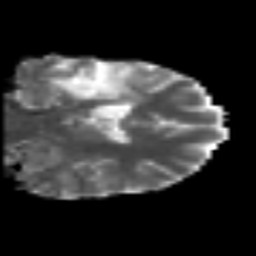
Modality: MD
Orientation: coronal
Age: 47
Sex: female
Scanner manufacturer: siemens
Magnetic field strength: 3 T
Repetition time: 6.1 s
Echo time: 0.101 s